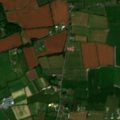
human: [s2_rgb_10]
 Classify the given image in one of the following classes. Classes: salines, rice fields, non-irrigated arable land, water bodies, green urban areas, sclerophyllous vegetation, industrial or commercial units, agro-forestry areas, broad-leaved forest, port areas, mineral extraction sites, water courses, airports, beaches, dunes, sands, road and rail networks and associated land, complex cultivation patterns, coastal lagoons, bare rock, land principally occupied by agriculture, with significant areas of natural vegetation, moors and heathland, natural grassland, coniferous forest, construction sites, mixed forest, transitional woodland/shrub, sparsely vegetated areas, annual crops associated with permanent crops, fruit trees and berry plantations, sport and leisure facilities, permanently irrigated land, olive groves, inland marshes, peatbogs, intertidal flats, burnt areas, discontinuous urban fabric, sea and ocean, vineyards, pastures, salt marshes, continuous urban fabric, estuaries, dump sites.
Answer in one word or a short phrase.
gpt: non-irrigated arable land, pastures